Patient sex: M
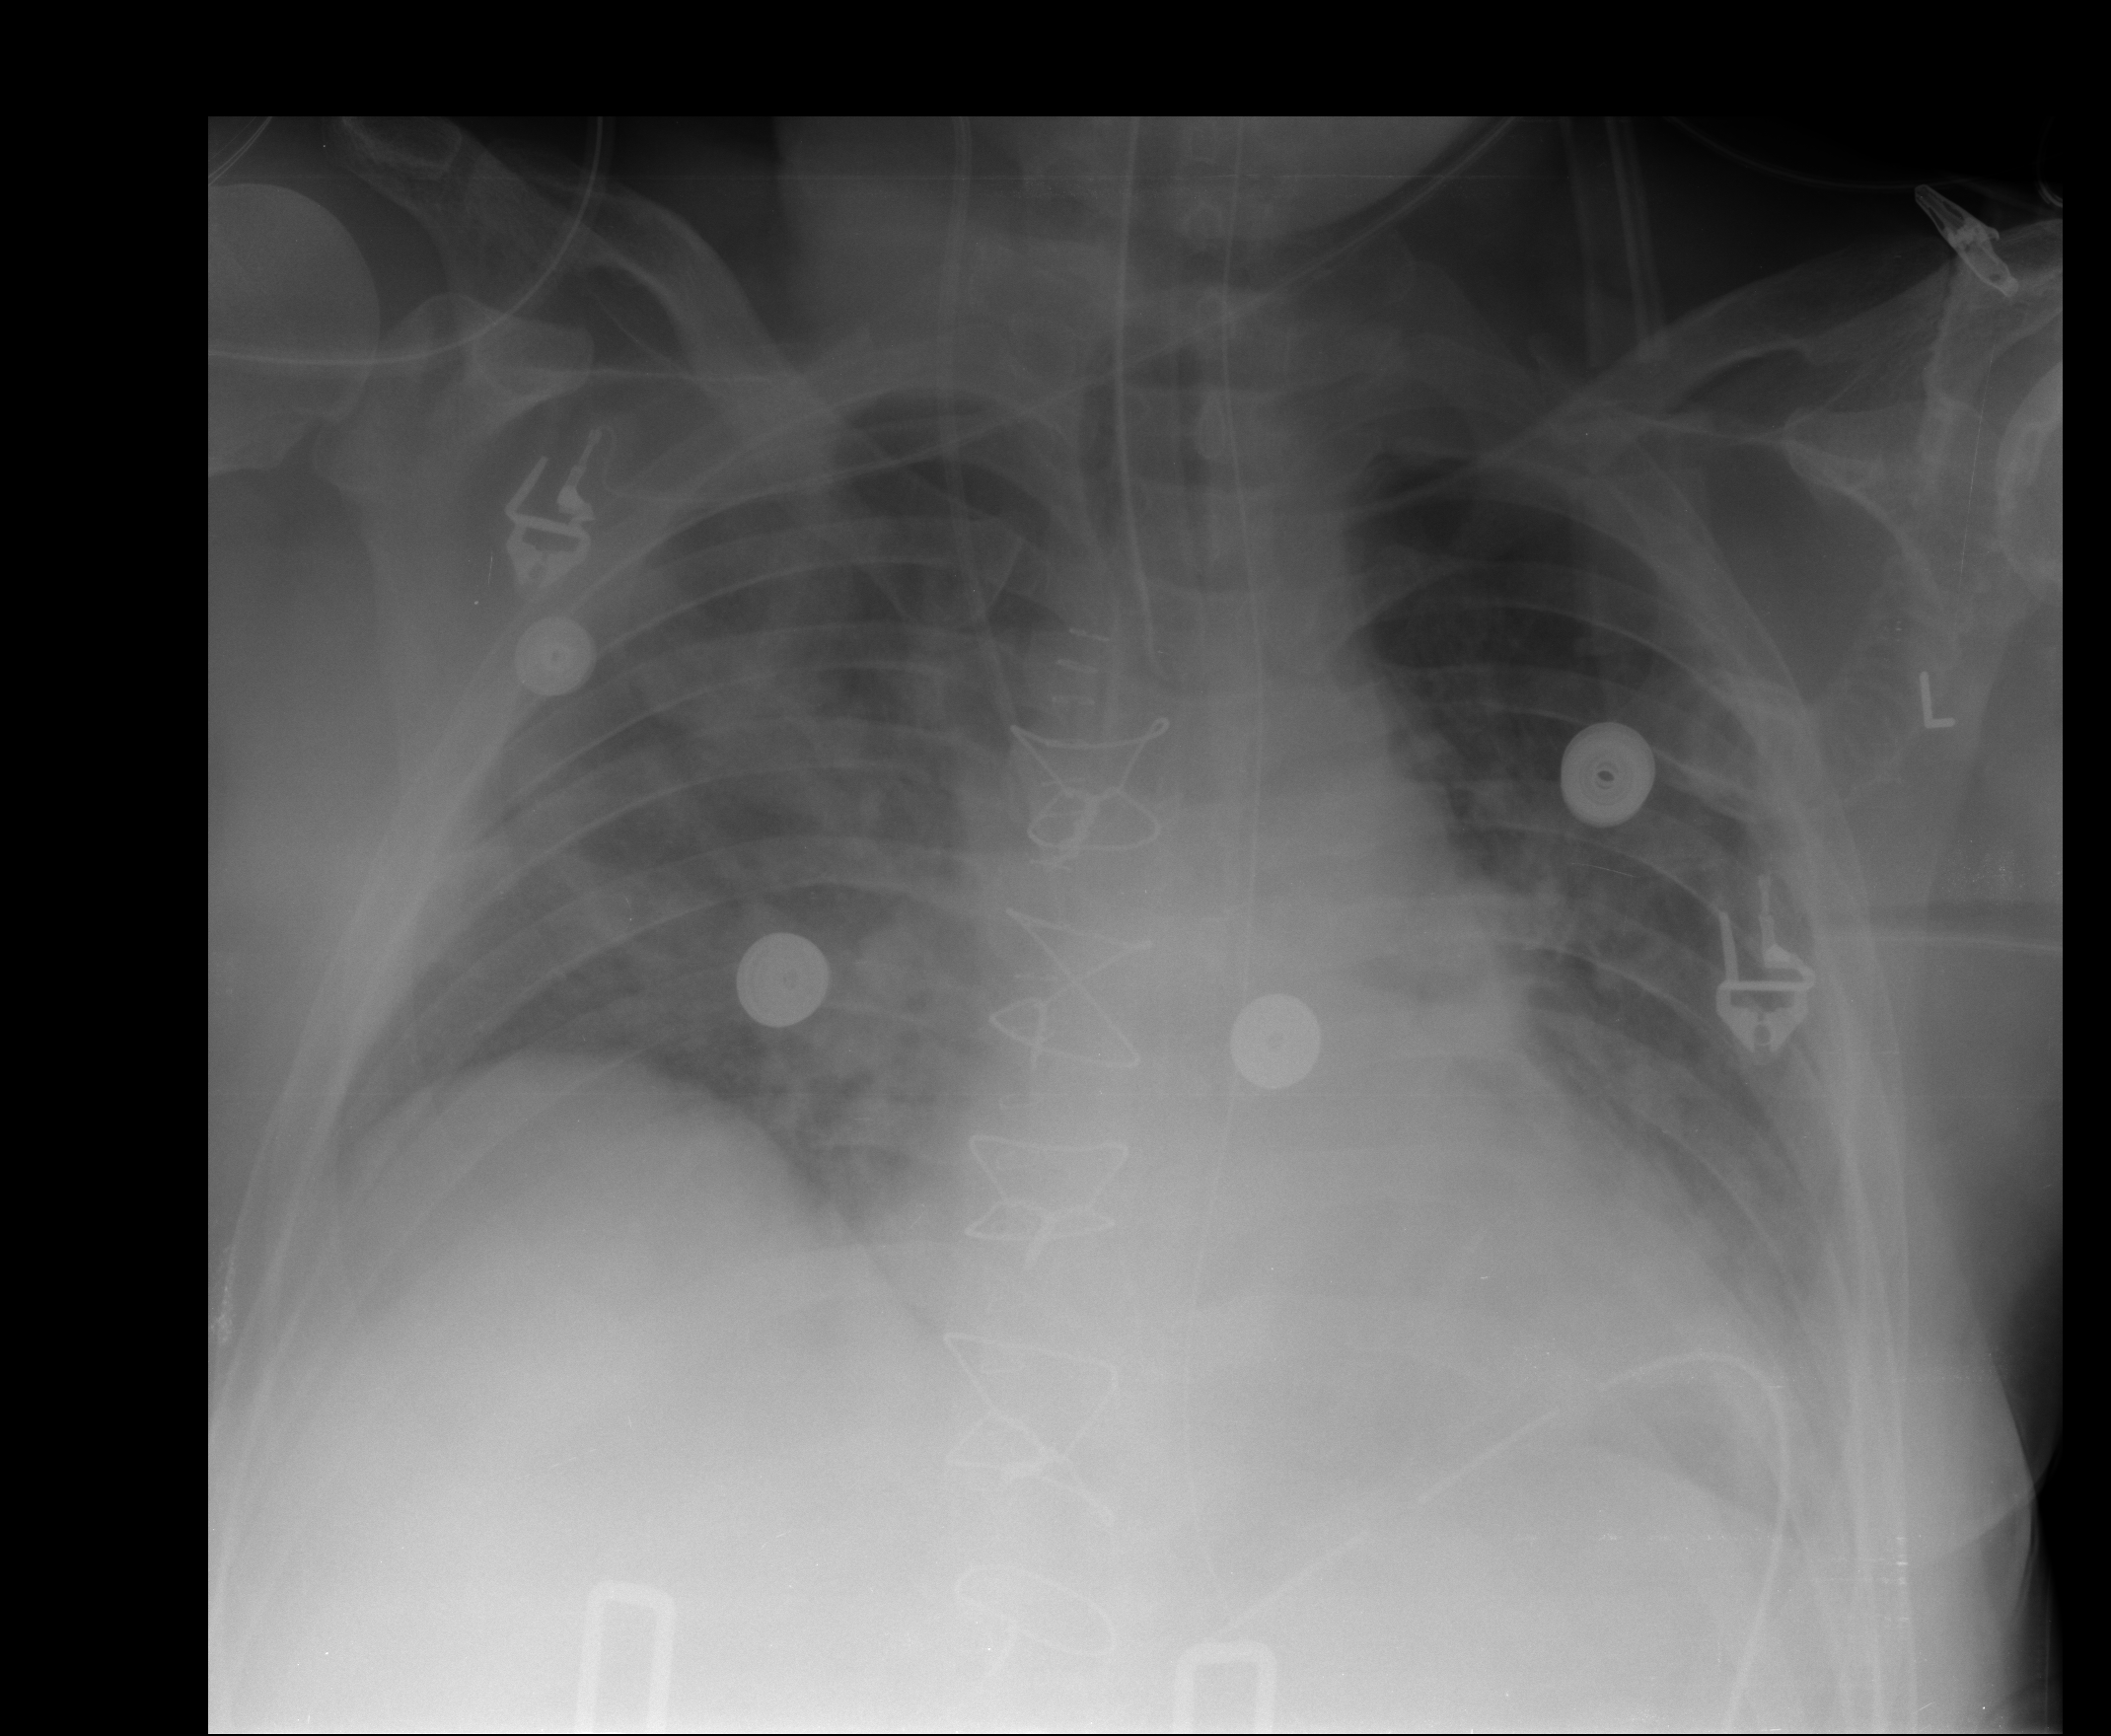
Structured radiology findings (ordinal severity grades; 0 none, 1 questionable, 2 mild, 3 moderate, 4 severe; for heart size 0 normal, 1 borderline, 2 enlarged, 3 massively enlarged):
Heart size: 0
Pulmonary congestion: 2
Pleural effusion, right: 2
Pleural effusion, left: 2
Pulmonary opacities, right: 3
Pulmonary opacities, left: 2
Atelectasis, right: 3
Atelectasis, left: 3